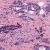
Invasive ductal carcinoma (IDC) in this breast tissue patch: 1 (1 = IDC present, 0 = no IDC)